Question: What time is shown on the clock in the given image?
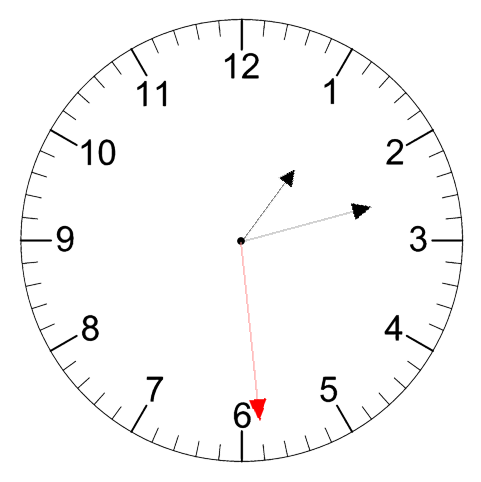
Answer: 01:12:29